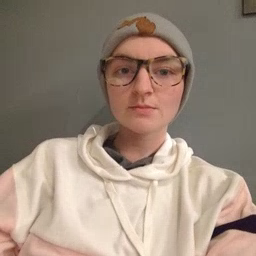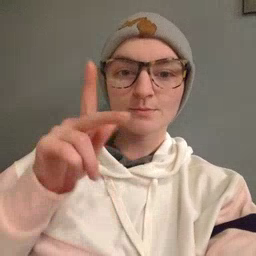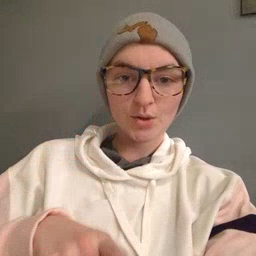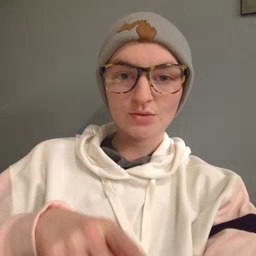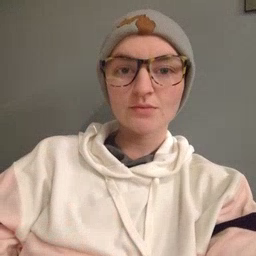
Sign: person